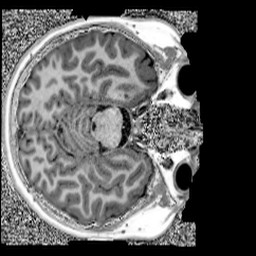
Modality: UNIT1
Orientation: axial
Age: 10
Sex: female
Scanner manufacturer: siemens
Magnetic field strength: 3 T
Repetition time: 4 s
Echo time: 0.00303 s